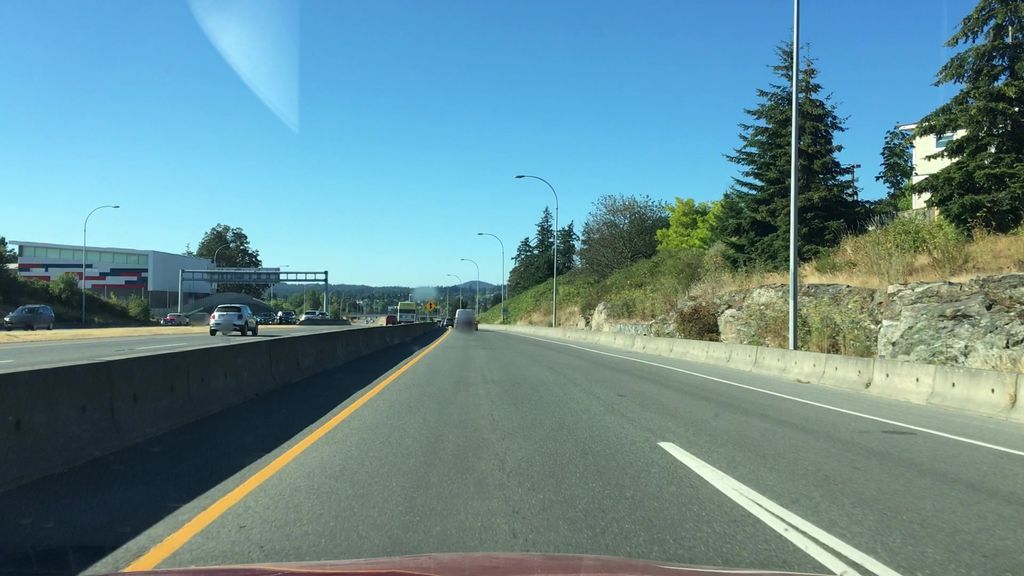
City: victoria